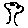
Label: tree